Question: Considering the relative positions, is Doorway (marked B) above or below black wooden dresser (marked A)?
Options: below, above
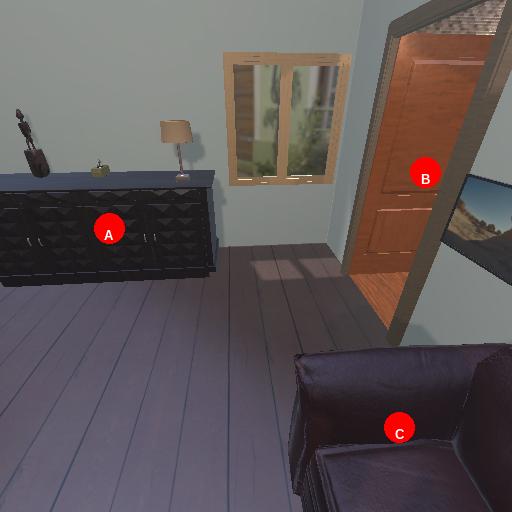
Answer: below